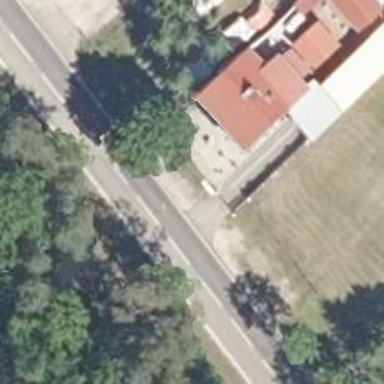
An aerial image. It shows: Tertiary road with asphalt surface.